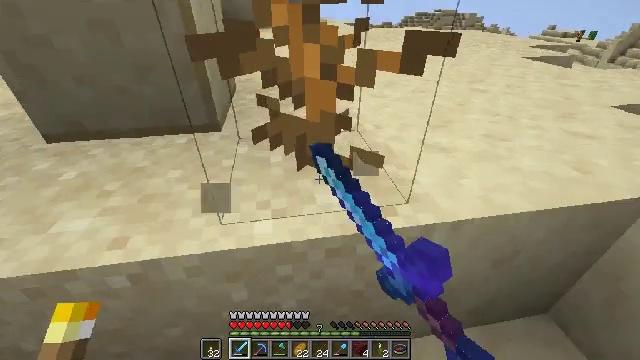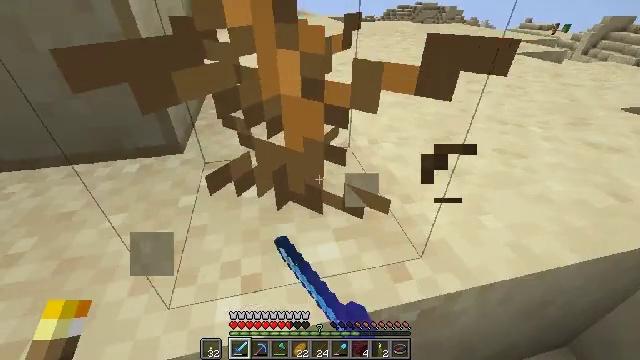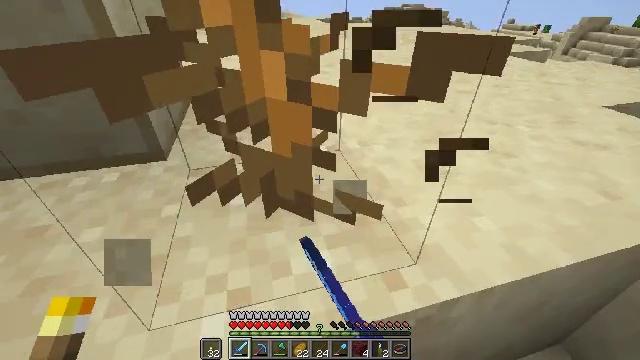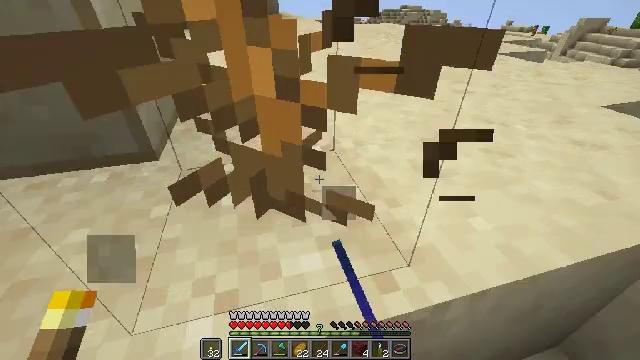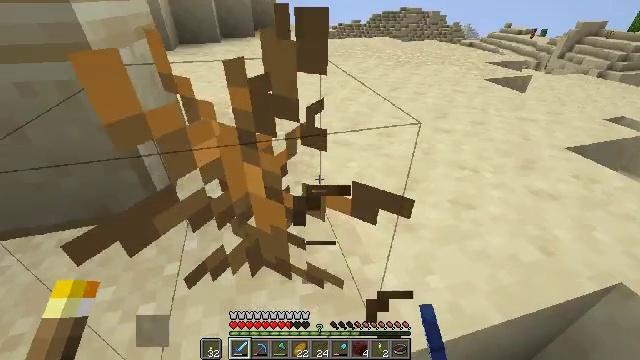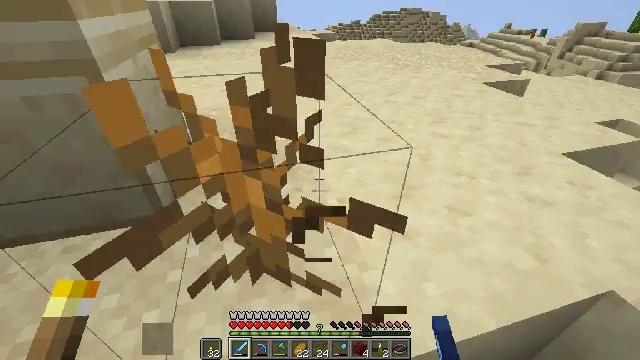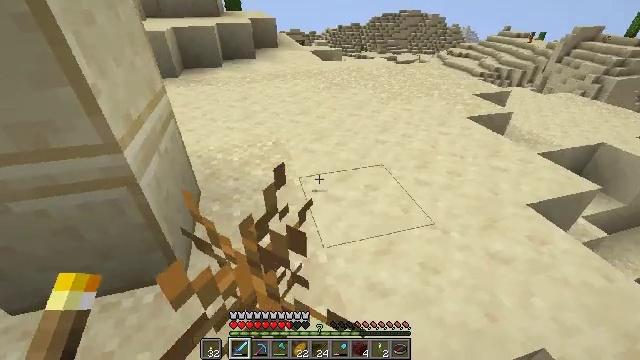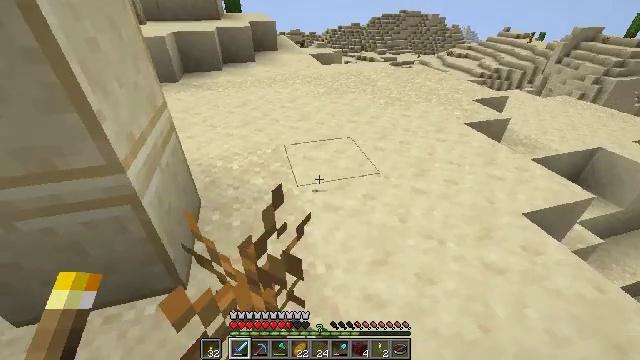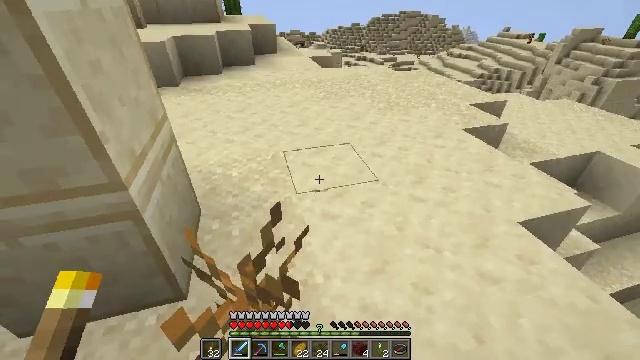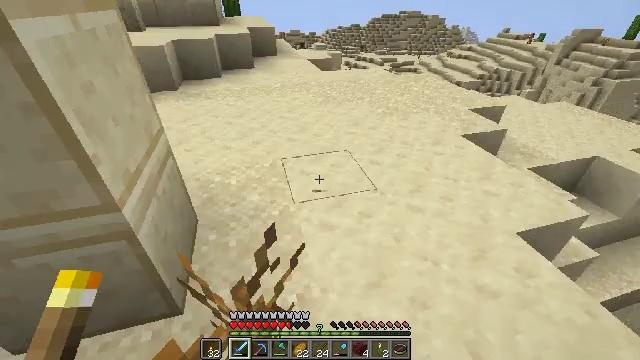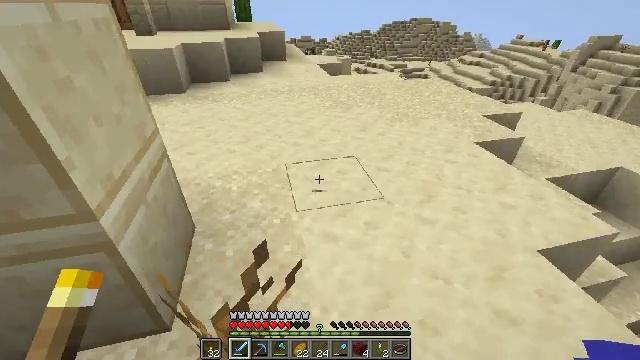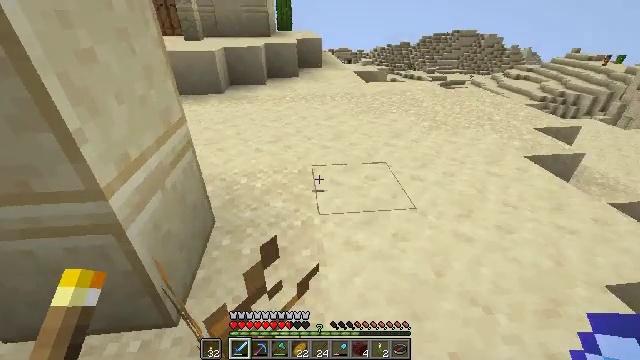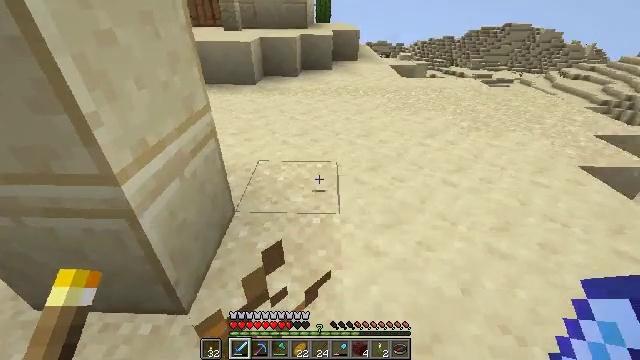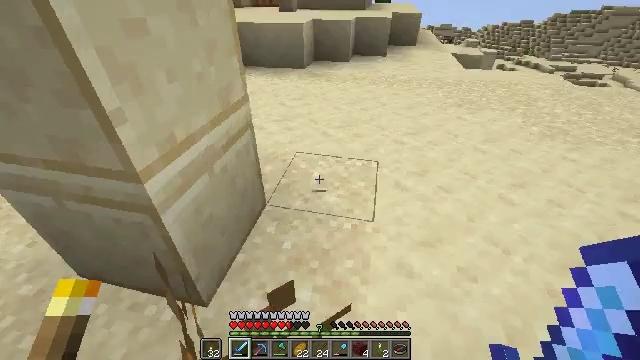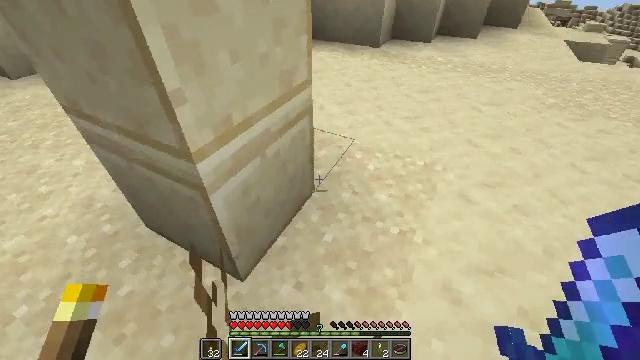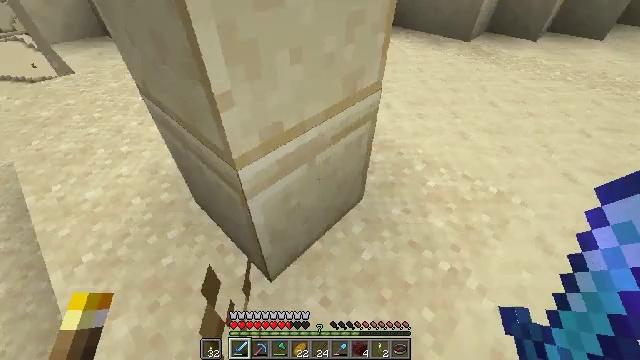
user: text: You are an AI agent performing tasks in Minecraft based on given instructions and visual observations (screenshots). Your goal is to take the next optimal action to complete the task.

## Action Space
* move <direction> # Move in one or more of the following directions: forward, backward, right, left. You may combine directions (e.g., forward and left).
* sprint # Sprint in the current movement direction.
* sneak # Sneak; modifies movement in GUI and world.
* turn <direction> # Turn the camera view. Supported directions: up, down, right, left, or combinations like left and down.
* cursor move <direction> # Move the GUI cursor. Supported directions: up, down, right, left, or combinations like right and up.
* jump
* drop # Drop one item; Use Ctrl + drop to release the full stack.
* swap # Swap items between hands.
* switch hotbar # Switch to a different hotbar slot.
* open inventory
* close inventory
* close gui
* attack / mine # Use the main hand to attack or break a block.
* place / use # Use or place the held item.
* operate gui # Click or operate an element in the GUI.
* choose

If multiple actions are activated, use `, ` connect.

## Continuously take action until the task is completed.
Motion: motion action
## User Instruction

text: Harvest the dead bush.
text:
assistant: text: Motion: move forward, turn right and down, attack / mine
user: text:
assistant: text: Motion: move forward, turn right, attack / mine
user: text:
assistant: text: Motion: move forward
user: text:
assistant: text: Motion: move forward, jump
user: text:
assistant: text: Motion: move forward, jump
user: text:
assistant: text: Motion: move forward, jump
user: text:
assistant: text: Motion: move forward, jump
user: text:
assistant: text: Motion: move forward
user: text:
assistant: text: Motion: move forward
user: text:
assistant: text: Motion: move forward, turn left and up
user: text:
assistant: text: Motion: move forward, turn left and up
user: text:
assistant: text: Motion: move forward, turn left and down
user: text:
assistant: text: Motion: move forward, turn left and down
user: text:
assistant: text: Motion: move forward, turn left and down
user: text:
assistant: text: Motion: move forward, turn left and down
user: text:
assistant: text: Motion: turn left
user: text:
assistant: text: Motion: turn left and down
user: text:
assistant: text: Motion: turn left and down
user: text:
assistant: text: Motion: turn down
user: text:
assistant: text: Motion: turn down
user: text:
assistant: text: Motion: turn left and down
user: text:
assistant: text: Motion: turn left and down
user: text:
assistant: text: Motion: no_op
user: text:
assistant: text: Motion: turn left and down
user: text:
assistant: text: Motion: turn left and down
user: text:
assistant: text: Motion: turn left and down
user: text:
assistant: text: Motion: turn left and down
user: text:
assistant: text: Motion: turn left
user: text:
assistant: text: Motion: turn left
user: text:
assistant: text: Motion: turn left and up